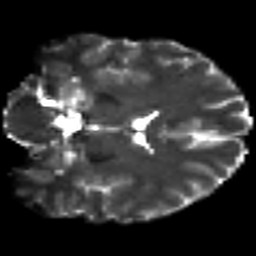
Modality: T2w
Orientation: coronal
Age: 22
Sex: female
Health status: healthy
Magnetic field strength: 3 T
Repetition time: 8.4 s
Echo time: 0.0926 s